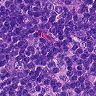
Metastatic tissue present: no